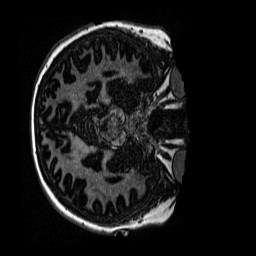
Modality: MP2RAGE
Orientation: axial
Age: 12
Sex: female
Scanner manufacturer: siemens
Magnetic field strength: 3 T
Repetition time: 4 s
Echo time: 0.00299 s